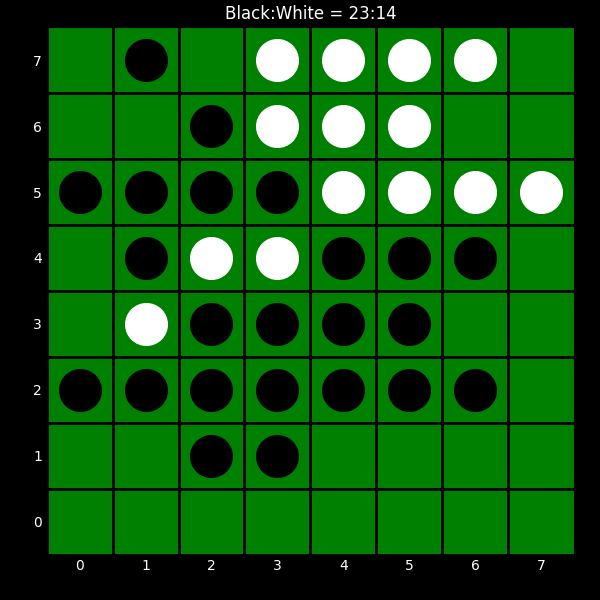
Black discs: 23
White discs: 14